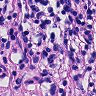
Metastatic tissue present: yes